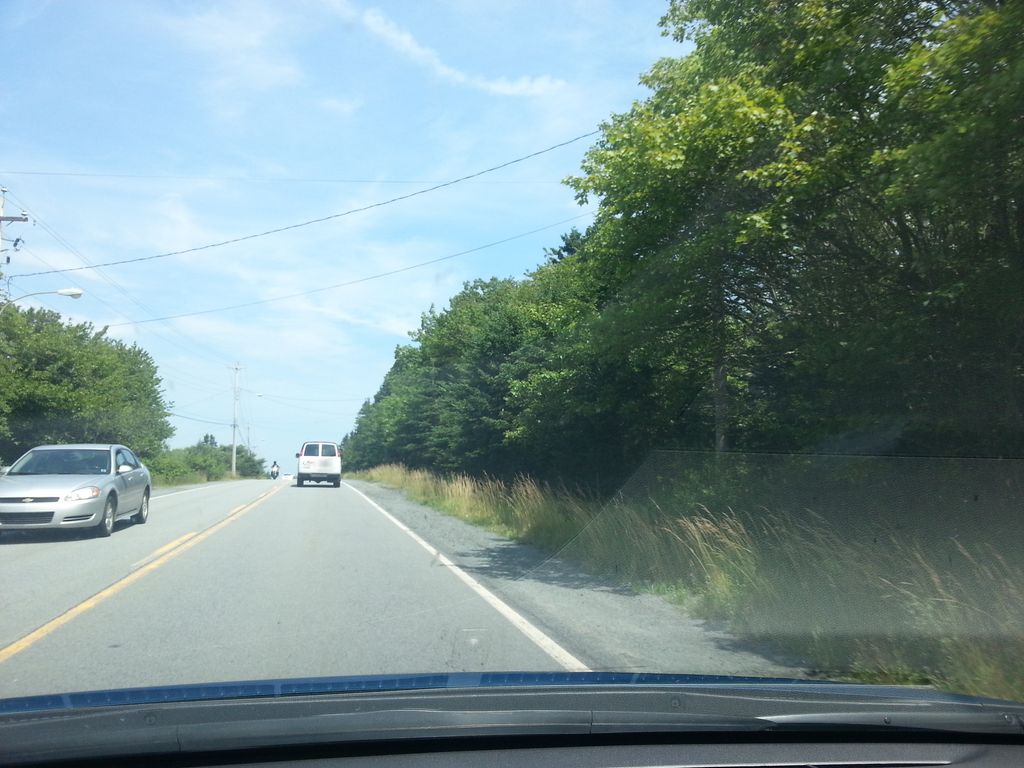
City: halifax